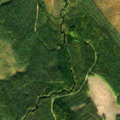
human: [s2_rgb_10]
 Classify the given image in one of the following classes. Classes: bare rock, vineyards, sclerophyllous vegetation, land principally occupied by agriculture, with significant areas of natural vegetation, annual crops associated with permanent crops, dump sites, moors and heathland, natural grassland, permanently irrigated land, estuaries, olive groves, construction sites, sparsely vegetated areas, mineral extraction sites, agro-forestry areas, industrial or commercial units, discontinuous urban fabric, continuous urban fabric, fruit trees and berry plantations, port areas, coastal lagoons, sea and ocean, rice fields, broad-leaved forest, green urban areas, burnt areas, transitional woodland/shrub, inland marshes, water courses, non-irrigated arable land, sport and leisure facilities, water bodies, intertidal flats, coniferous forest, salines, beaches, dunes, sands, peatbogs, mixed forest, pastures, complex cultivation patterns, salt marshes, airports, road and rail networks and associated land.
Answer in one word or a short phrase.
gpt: coniferous forest, transitional woodland/shrub, peatbogs